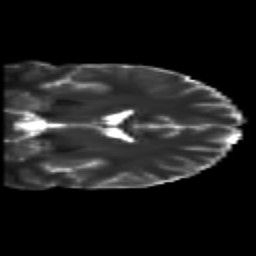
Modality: T2w
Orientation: coronal
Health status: healthy
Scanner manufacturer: siemens
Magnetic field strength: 3 T
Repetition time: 10 s
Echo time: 0.092 s